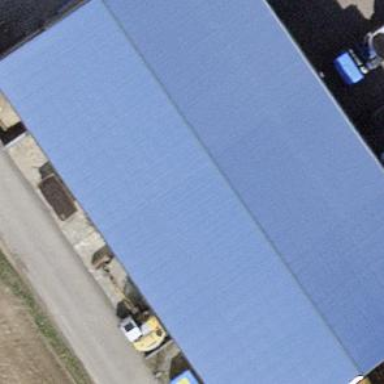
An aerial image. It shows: Industrial building with gabled roof oriented along dodgerblue colored facade.